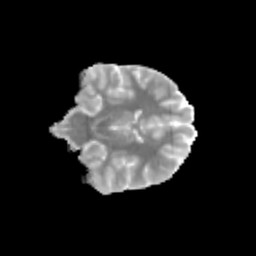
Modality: MD
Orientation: coronal
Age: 10
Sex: female
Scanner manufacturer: siemens
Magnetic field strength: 3 T
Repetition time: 3.8 s
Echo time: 0.07 s